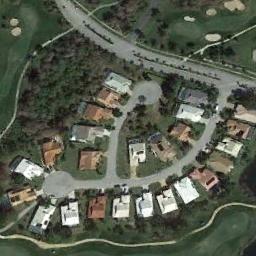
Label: dense_residential